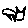
Label: cat